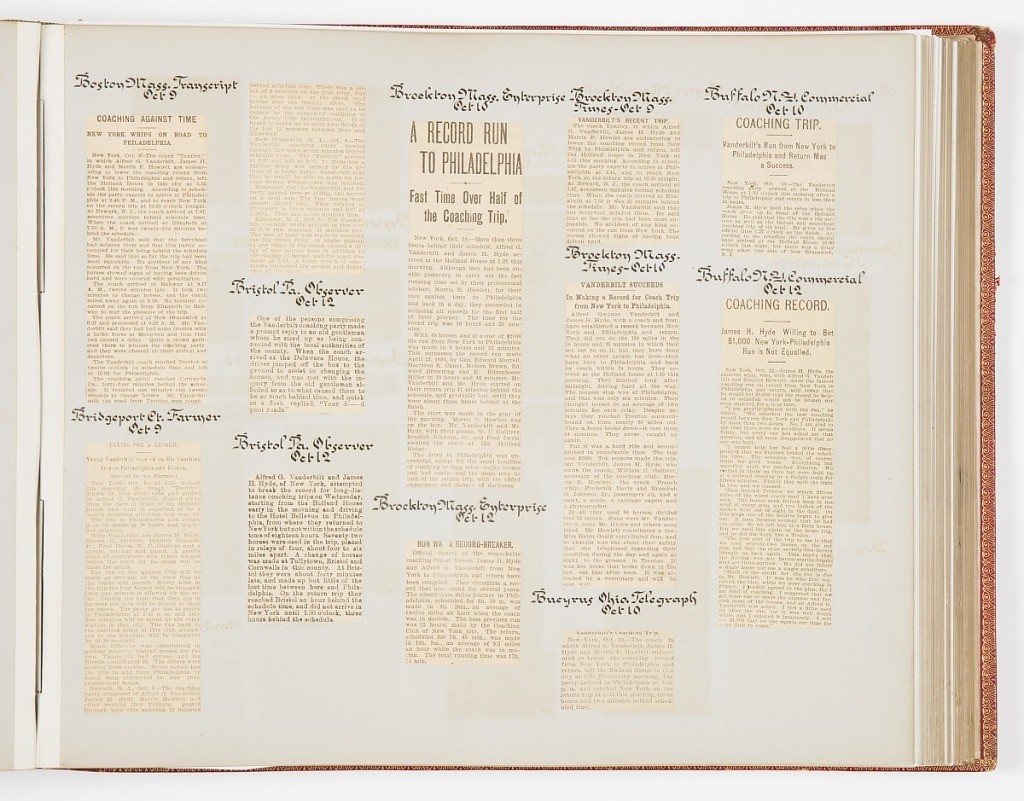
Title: Commemorative Scrapbook Documenting the 1901 Record Breaking Coach Race from New York City to Philadelphia and Back Again
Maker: James Hazen Hyde, American, 1876 - 1959
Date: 1901
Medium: Newspaper and magazine clippings mounted on heavy wove paper, annotated in pen and ink, bound in red leather with gilded lettering
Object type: Album Page
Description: Album of newspaper clippings describing the coach trip from New York to Philadelphia and return. The drivers were James H. Hyde and Alfred Vanderbilt.